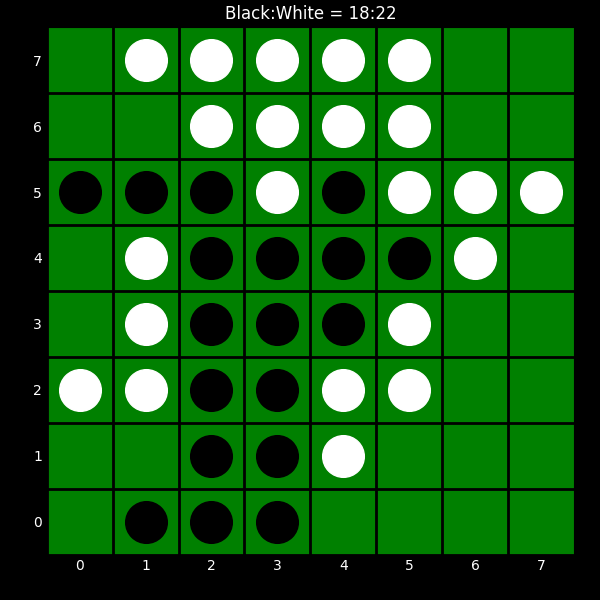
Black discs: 18
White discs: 22